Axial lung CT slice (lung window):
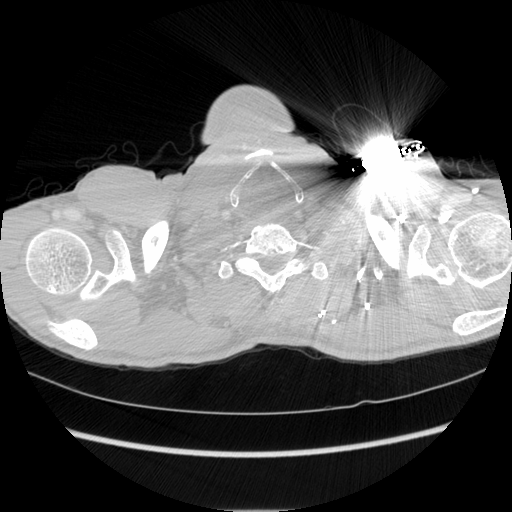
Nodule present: no